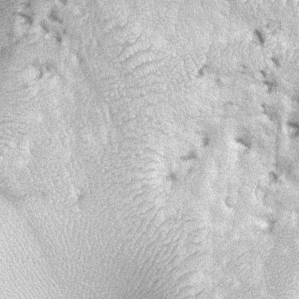
Label: frost